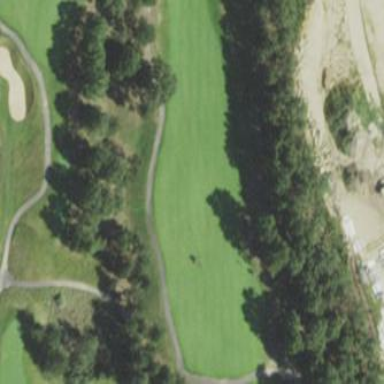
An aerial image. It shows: Golf fairway surrounded by grass.